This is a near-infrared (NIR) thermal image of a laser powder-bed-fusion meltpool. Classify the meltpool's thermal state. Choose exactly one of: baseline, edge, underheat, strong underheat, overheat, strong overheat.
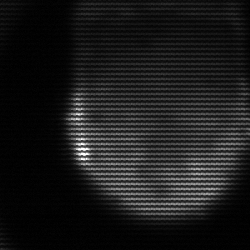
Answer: edge